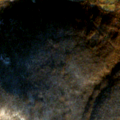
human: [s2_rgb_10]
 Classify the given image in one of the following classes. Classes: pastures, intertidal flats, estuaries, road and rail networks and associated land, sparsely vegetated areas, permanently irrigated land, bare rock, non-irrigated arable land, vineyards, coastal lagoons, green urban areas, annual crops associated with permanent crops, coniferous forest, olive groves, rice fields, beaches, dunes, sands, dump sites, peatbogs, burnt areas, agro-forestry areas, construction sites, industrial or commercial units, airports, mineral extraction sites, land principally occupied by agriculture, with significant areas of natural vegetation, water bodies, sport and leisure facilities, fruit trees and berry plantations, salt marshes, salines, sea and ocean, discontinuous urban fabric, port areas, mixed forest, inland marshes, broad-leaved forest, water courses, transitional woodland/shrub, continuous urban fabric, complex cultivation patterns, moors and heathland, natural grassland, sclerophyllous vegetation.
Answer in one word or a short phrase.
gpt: complex cultivation patterns, land principally occupied by agriculture, with significant areas of natural vegetation, broad-leaved forest